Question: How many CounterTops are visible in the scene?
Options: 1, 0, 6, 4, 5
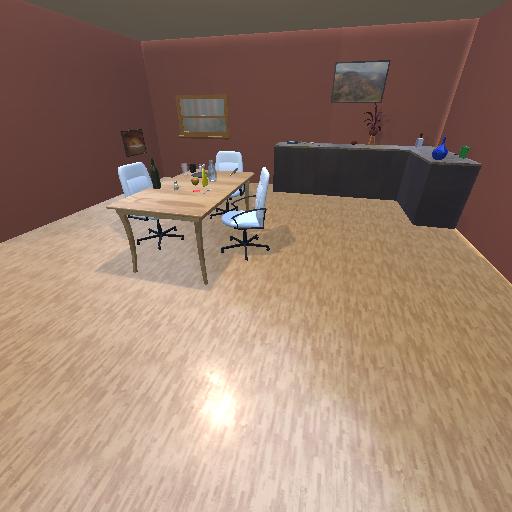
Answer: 1